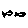
Label: fish